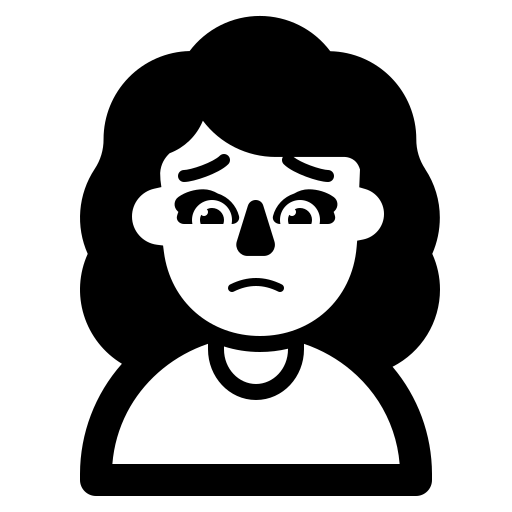
woman frowning high contrast default